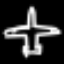
Label: airplane